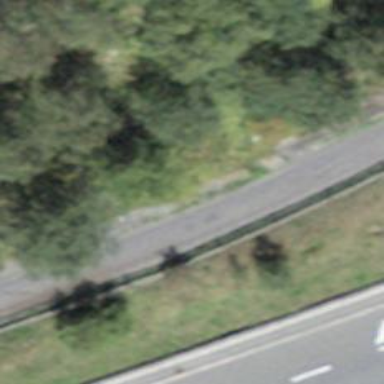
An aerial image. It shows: Guard rail.